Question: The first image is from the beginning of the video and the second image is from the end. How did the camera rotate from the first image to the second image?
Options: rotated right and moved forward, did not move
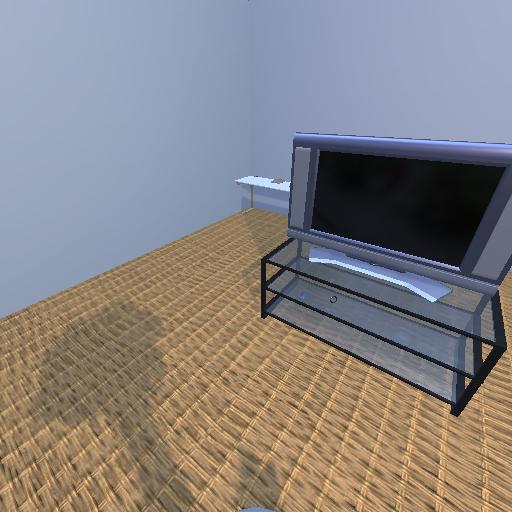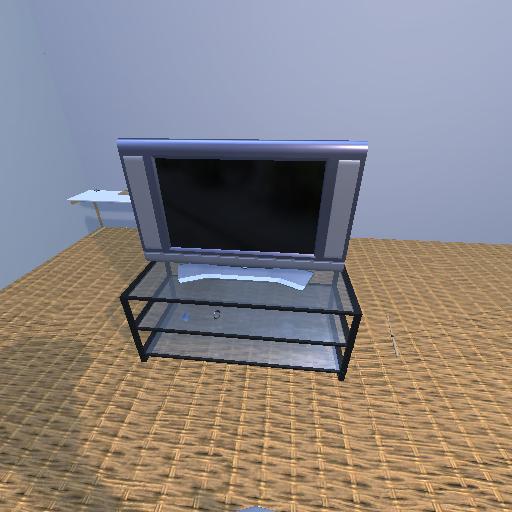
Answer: rotated right and moved forward